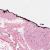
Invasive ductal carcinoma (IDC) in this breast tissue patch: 0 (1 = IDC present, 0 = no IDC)